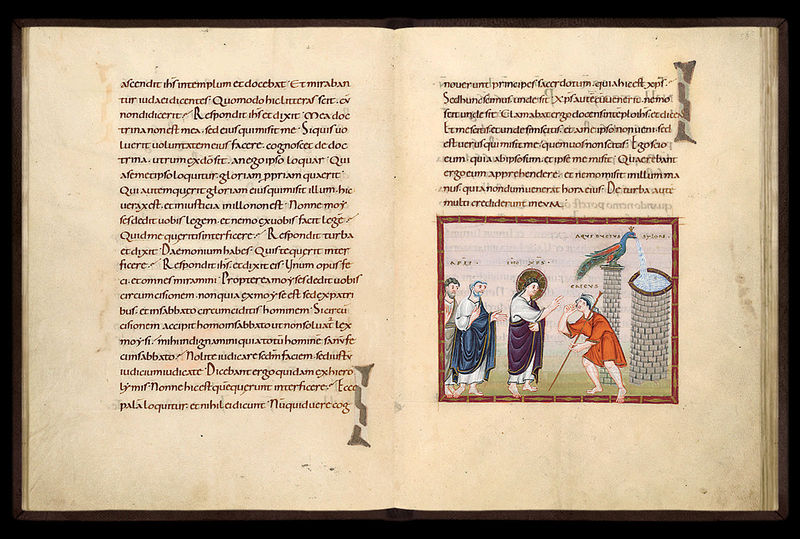
Titel: Egbert- Codex (Codex Egberti)
Institution: Trier, Stadtbibliothek/Stadtarchiv
Schlagwörter: blau, vogel, zeichnung, rot, bibel, täufer, gewänder, brunnen, turm, schrift, stab, buch, burg, rechteck, türme, druck, text, herrscher, pfau, buchseite, heiligenschein, christus, jesus, bettler, gelehrter, buchseiten, wasserspeier, heilige schrift, erklärung, betteln, latein, apostel, pharao, handgeschrieben, belehrung